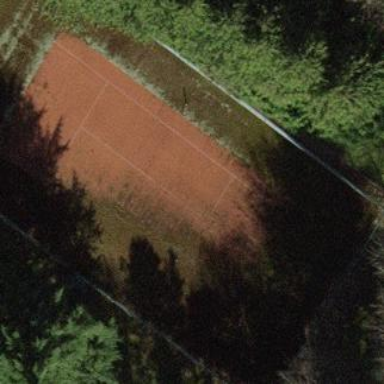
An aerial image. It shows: Tennis court on the leisure land pitch.